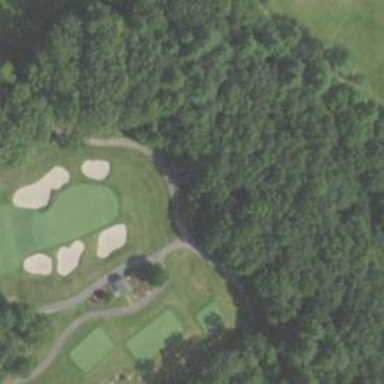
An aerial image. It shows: Footway that resembles golf path.